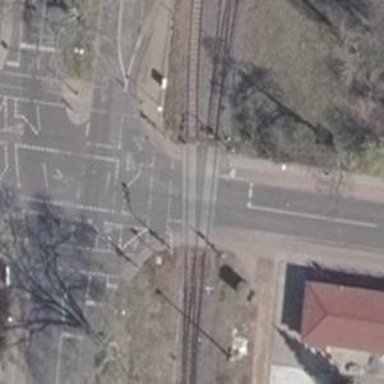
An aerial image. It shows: Crossing for the railway.